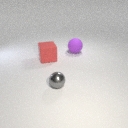
large purple rubber sphere behind large red rubber cube